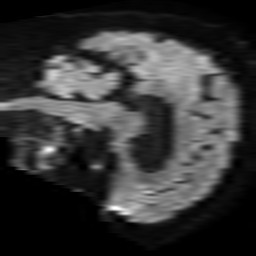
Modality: TRACE
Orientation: sagittal
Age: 66
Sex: male
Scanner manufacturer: philips
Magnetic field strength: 1.5 T
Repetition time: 4.6 s
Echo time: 0.07505 s